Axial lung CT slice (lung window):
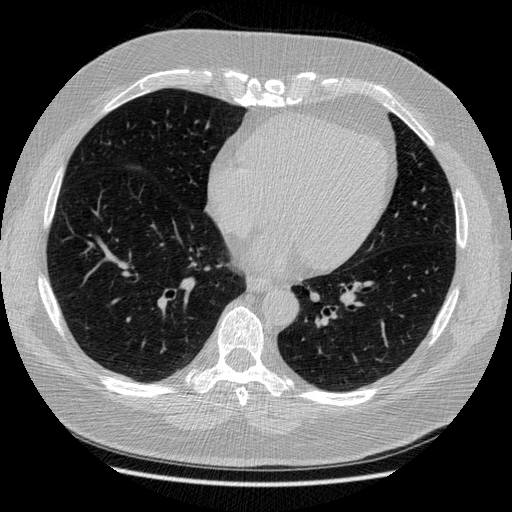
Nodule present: no